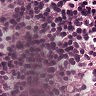
Metastatic tissue present: no